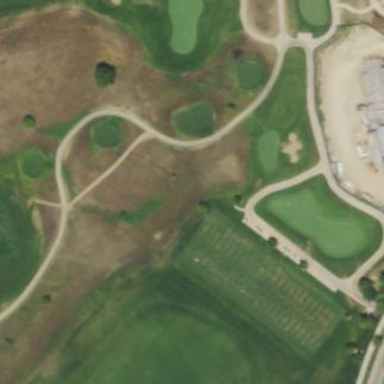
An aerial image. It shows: Rough grassy area used for golf.